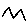
Label: zigzag